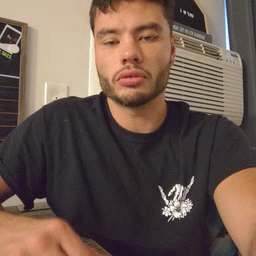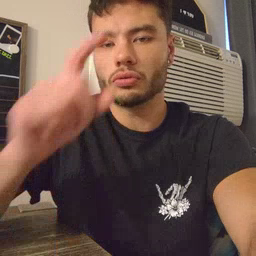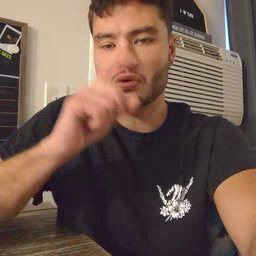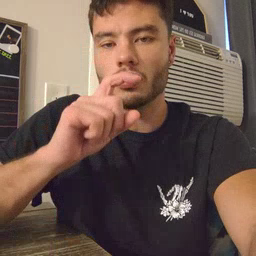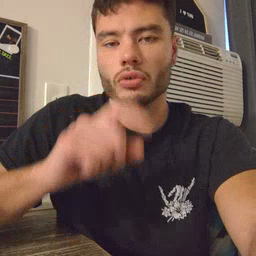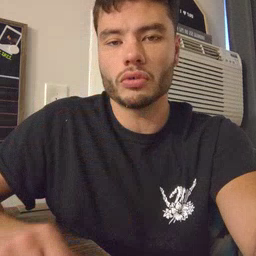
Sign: doll